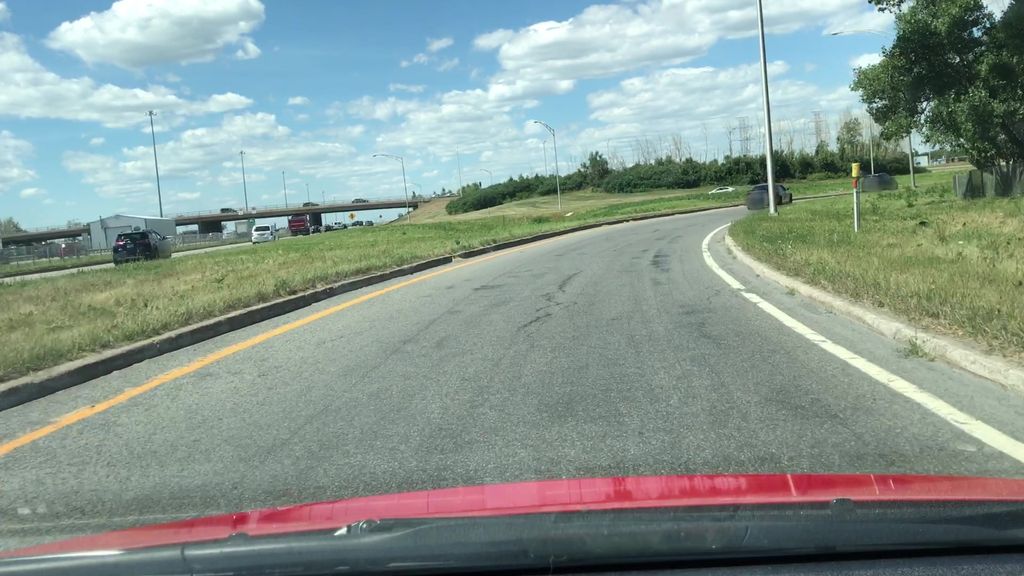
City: montreal